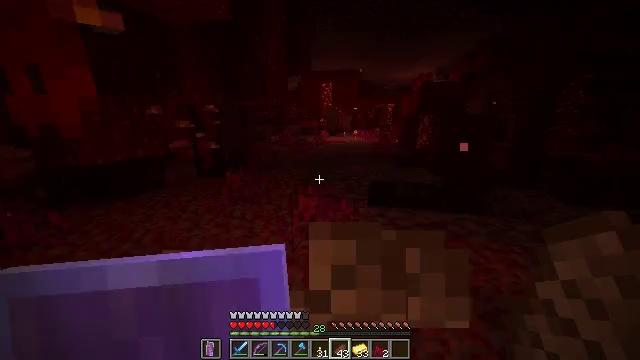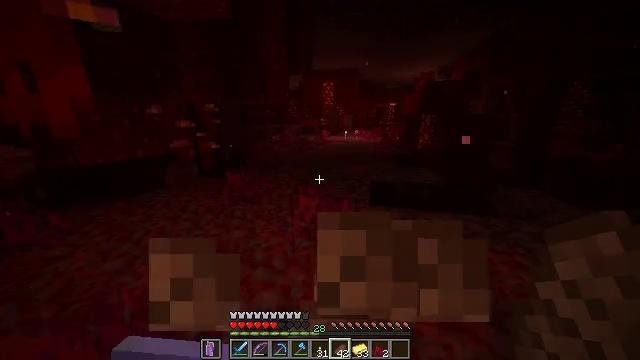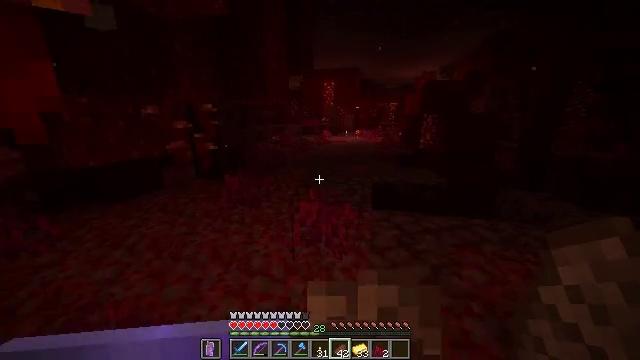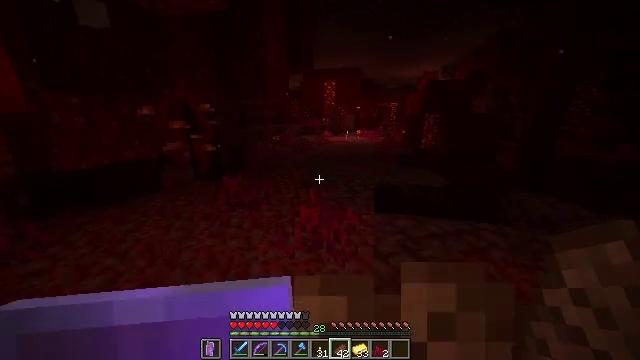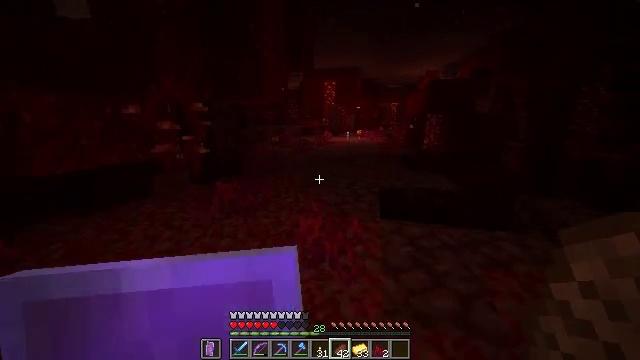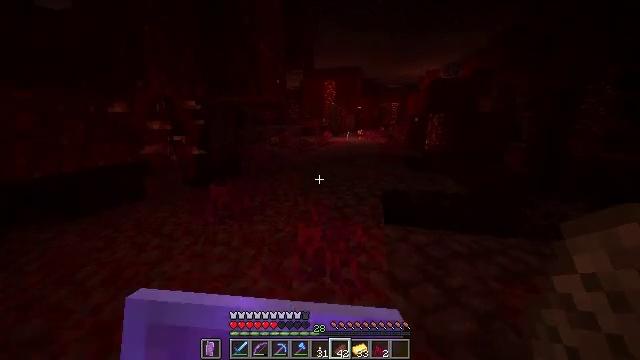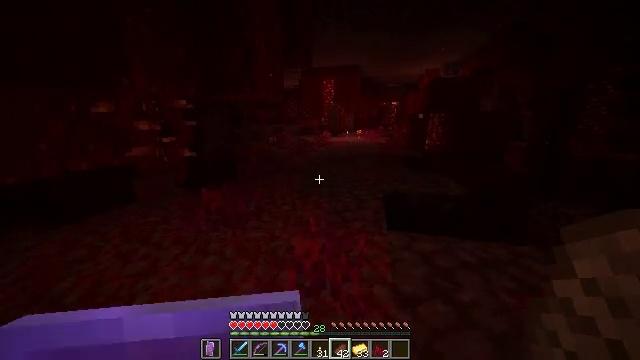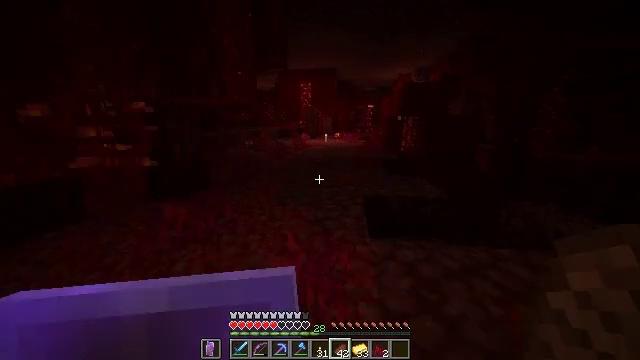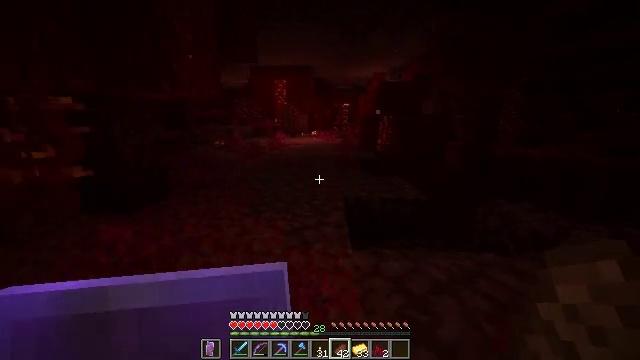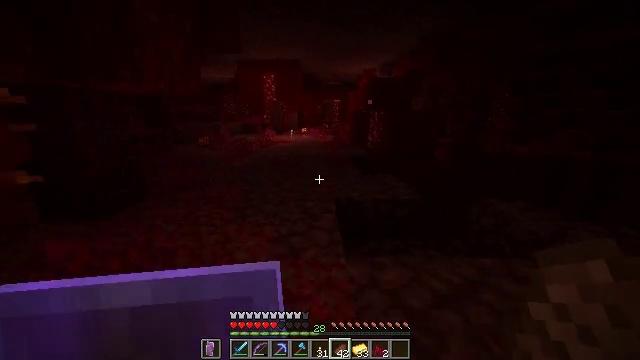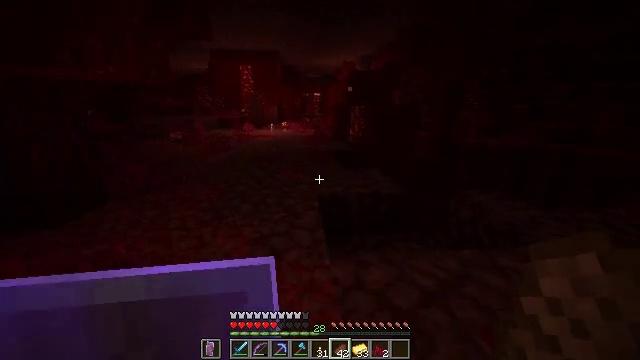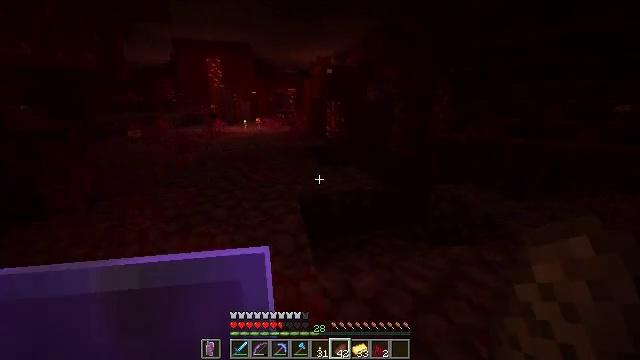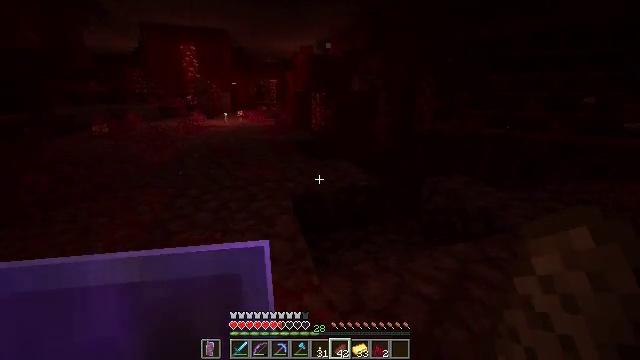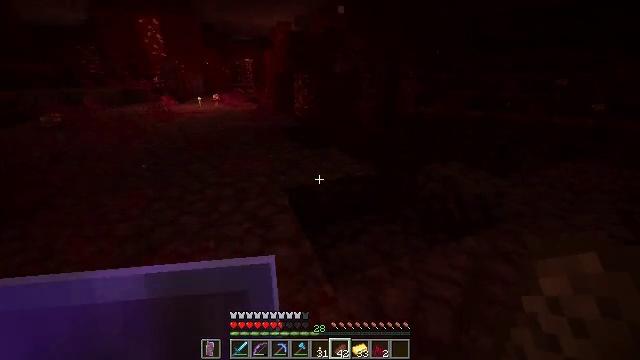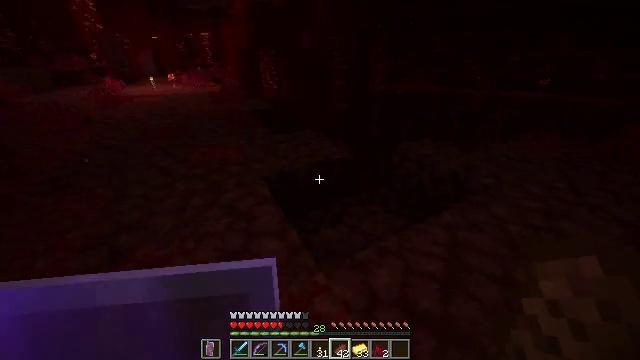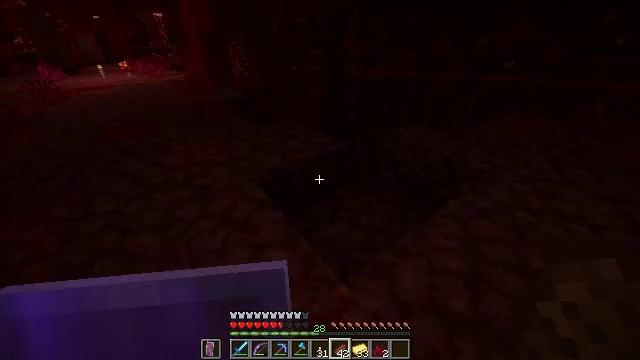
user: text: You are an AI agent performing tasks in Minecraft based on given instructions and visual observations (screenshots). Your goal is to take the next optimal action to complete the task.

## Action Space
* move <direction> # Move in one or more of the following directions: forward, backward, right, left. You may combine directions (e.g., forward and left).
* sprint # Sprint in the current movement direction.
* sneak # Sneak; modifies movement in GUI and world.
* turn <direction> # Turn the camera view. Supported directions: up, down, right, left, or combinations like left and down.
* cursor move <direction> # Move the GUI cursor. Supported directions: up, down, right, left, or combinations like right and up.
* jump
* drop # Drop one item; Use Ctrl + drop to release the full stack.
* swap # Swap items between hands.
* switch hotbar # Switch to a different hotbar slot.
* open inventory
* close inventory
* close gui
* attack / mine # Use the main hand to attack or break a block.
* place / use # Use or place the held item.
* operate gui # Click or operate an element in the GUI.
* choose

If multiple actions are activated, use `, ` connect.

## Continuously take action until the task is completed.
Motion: motion action
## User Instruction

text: Remove crimson roots from the inventory.
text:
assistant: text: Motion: move forward, use / place
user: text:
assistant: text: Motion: move forward, use / place
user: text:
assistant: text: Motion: move forward, use / place
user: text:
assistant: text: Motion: move forward, use / place
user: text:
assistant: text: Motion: move forward, use / place
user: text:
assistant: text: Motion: move forward
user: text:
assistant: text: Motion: move forward, turn right
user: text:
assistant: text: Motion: move forward, turn right
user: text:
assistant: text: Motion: move forward, turn right
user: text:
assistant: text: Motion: move forward, turn right and down
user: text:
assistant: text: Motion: move forward and move left, turn right and down
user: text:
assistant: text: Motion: move forward and move left, turn right and down
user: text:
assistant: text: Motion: move forward and move left, turn right and down
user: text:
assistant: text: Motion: move forward and move left, turn right and down
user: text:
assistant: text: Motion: move forward and move left, turn right and down
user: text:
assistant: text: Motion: move forward and move left, turn right and down
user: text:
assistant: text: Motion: move forward
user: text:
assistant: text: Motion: move forward and move left, turn right and up
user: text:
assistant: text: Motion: move forward and move left, turn right and up
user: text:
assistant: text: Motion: move forward and move left, turn right and up
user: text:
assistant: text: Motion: move forward and move left, turn right
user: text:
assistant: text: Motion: move forward and move left, turn right
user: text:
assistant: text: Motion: move forward and move left, turn right
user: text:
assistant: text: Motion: move forward, turn right
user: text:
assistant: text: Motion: move forward
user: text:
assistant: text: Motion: move forward
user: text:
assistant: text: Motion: no_op
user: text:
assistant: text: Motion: no_op
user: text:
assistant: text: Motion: no_op
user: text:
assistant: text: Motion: no_op